三年级 · 度量几何学
下图由一个长方形和一个正方形组成, 请计算出这个图形的周长, 并写出你的想法。

$7 \mathrm{~m}$
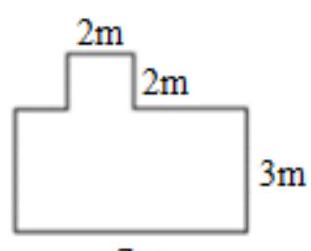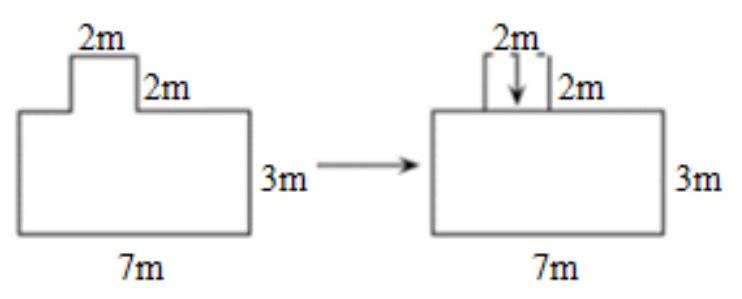
答案: $24 \mathrm{~m}$

【分析】图形经过变换后, 如下图, 可以看出, 原来图形的周长 $=$ 长方形的周长 + 正方形的边长 $\times 2$,而长方形的周长 $=(3+7) \times 2=20(\mathrm{~m})$, 正方形的边长 $\times 2=2 \times 2=4(\mathrm{~m})$ 。所以, 原图形的周长为 $20+4=24(\mathrm{~m})$ 。

【详解】 $(3+7) \times 2+2 \times 2$

$=10 \times 2+2 \times 2$

$=20+4$

$=24(\mathrm{~m})$
答: 利用平移将这个图形的周长转换为长方形的周长与 2 条正方形的边长的和, 这个图形的周长是 $24 \mathrm{~m}$ 。

【点睛】本题考查巧用平移求图形周长的方法, 利用平移将不规则图形的周长转换为规则图形的周长,再根据长方形的周长公式解答。